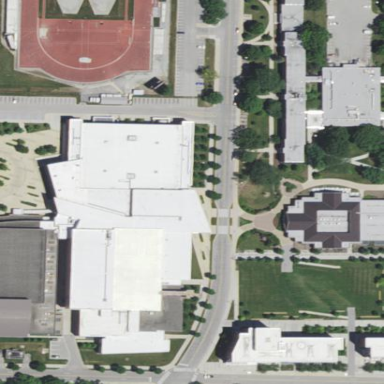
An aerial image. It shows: University building with sports centre on the leisure land.